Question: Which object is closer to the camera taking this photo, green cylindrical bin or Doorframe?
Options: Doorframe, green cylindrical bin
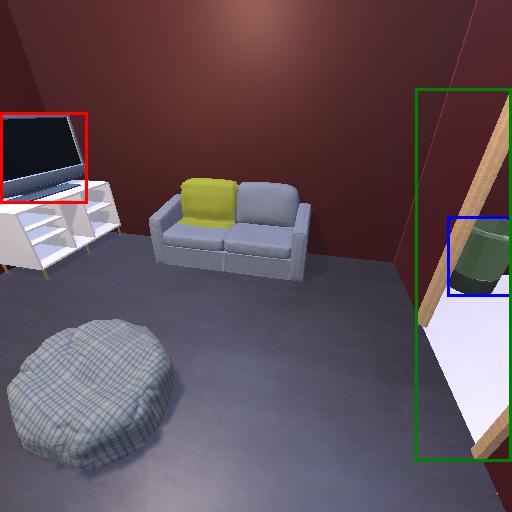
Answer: Doorframe